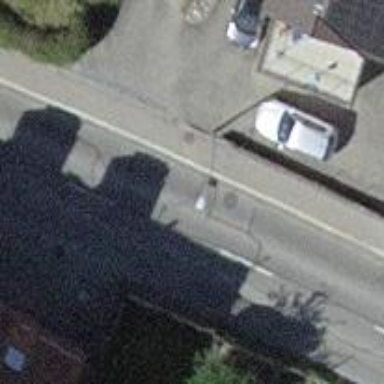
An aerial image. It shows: Bus stop with platform for public transport.